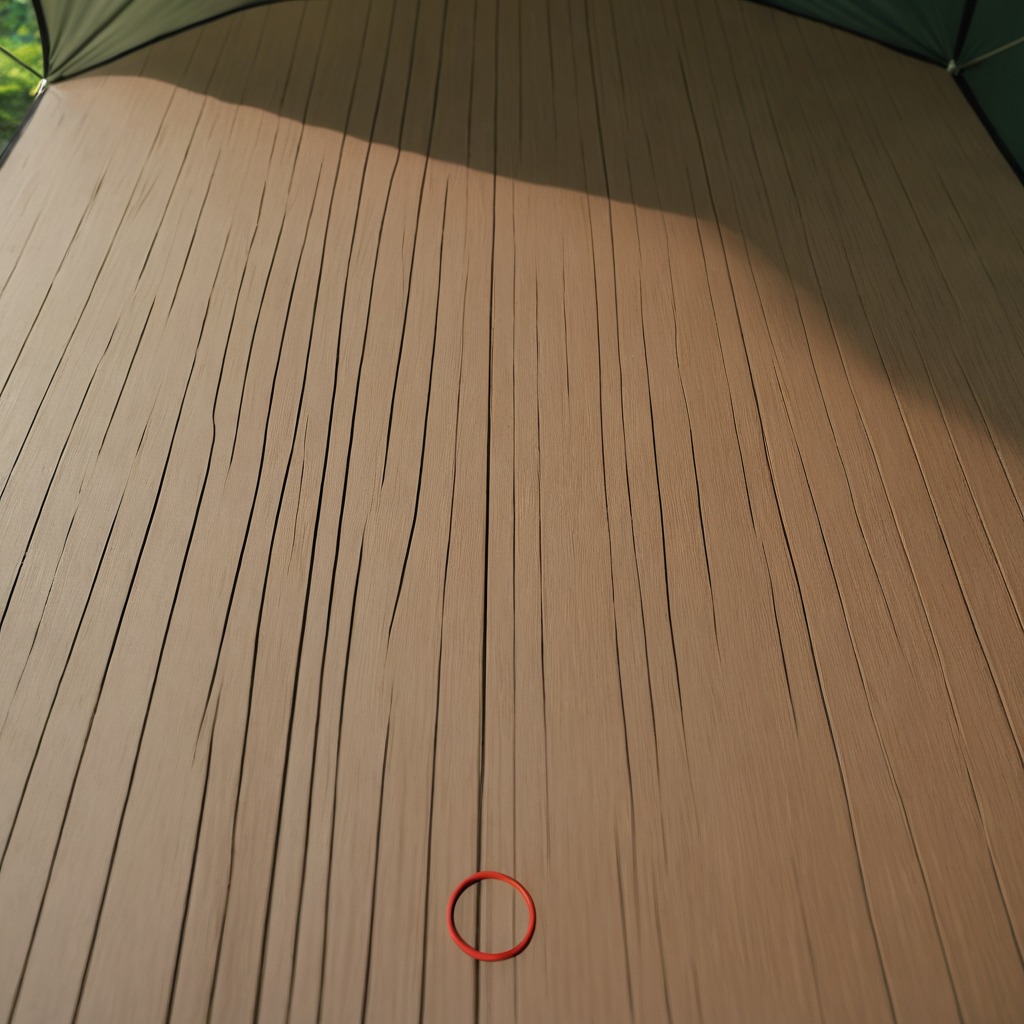
A rubber O-ring is lying on a wooden table inside a jungle field workshop tent humid ambient light worn but